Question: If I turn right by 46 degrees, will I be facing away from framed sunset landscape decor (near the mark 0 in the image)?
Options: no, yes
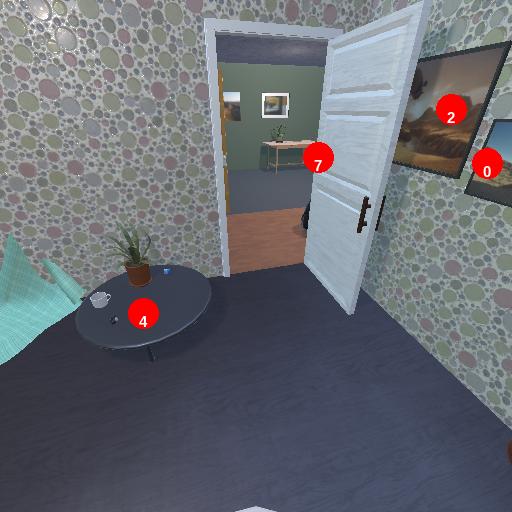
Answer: no